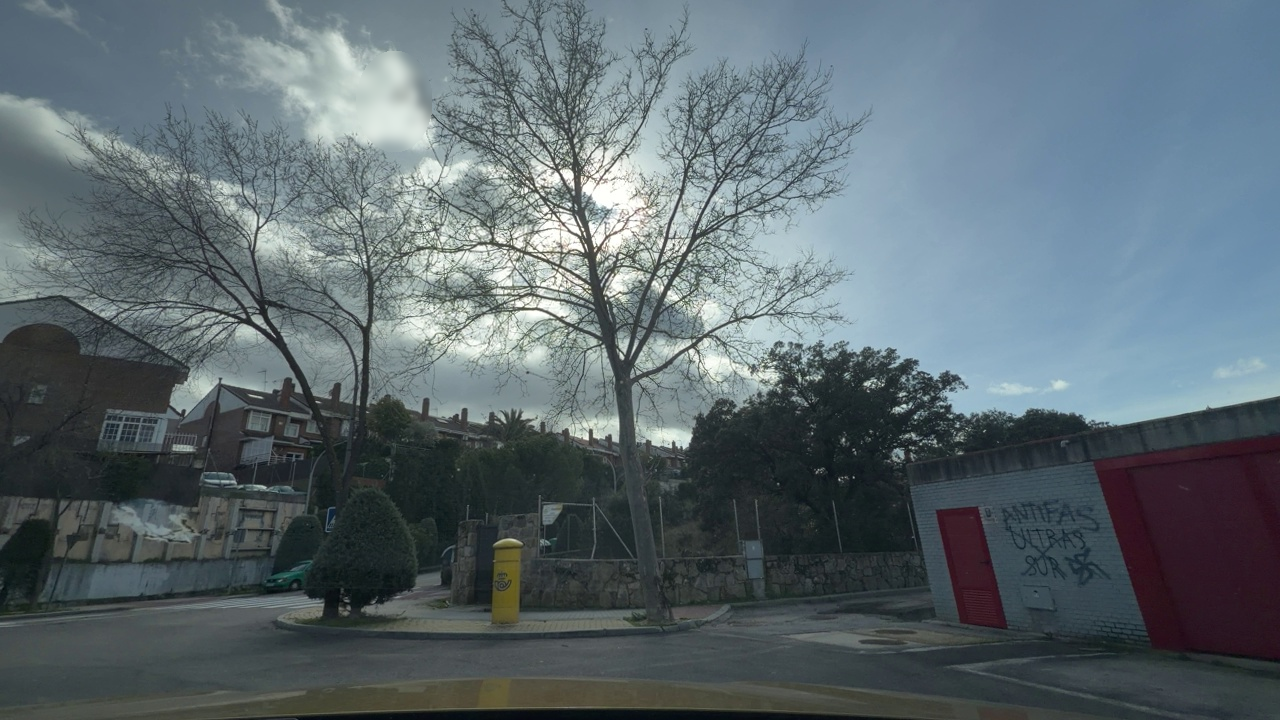
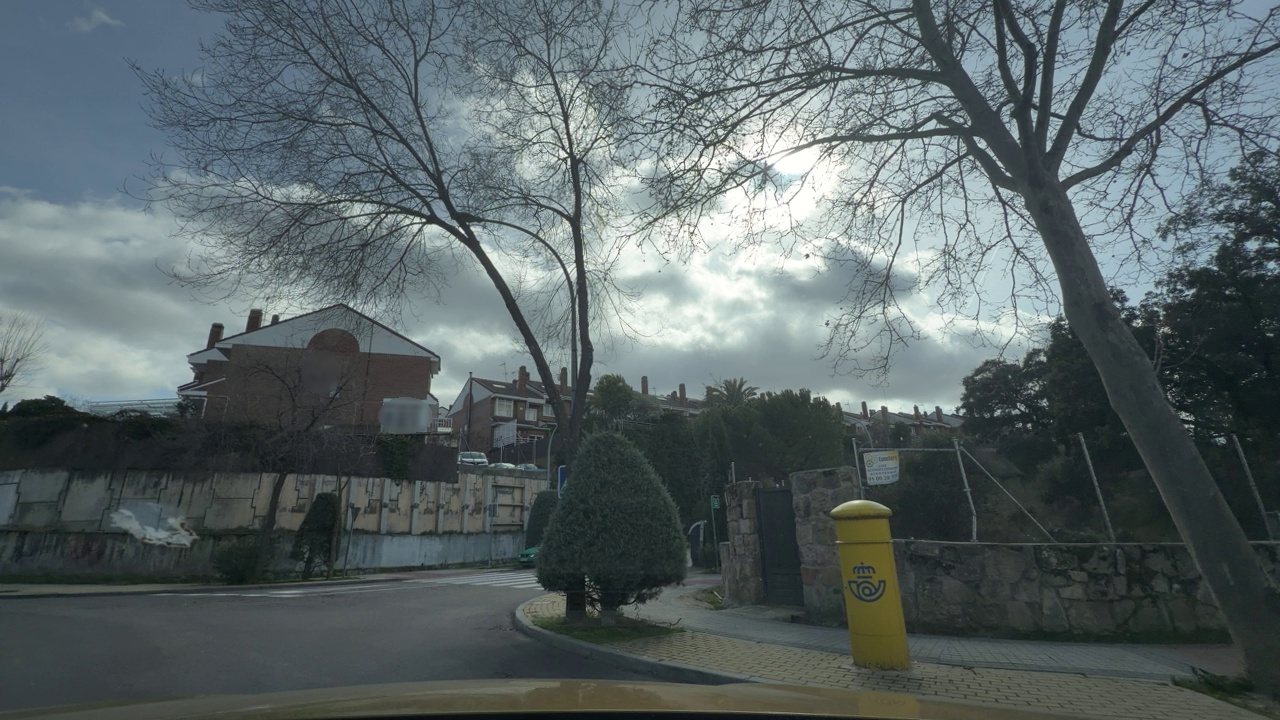
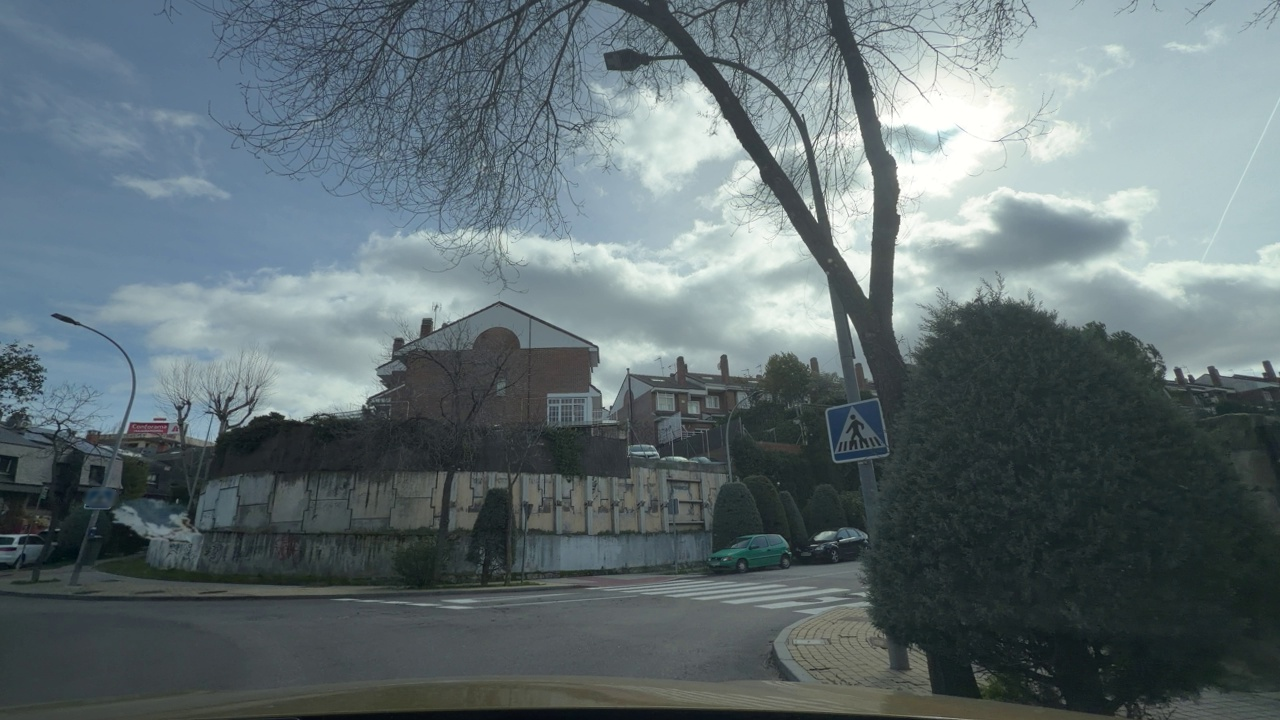
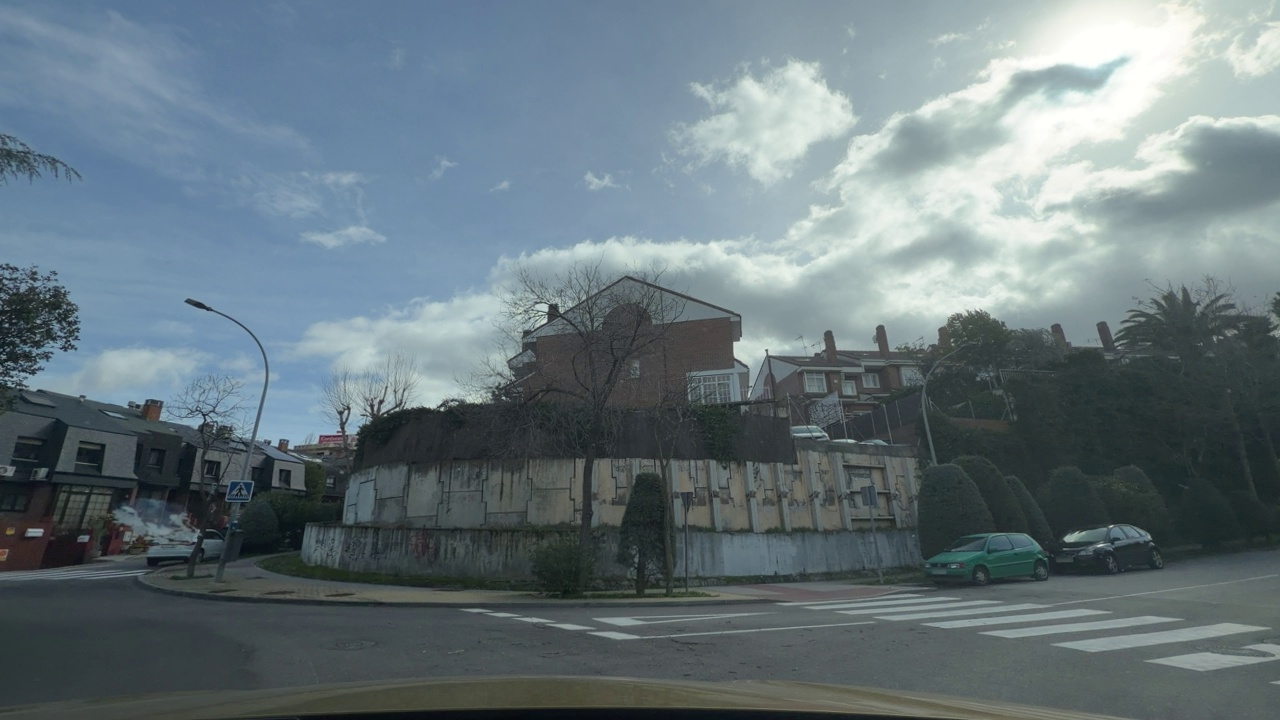
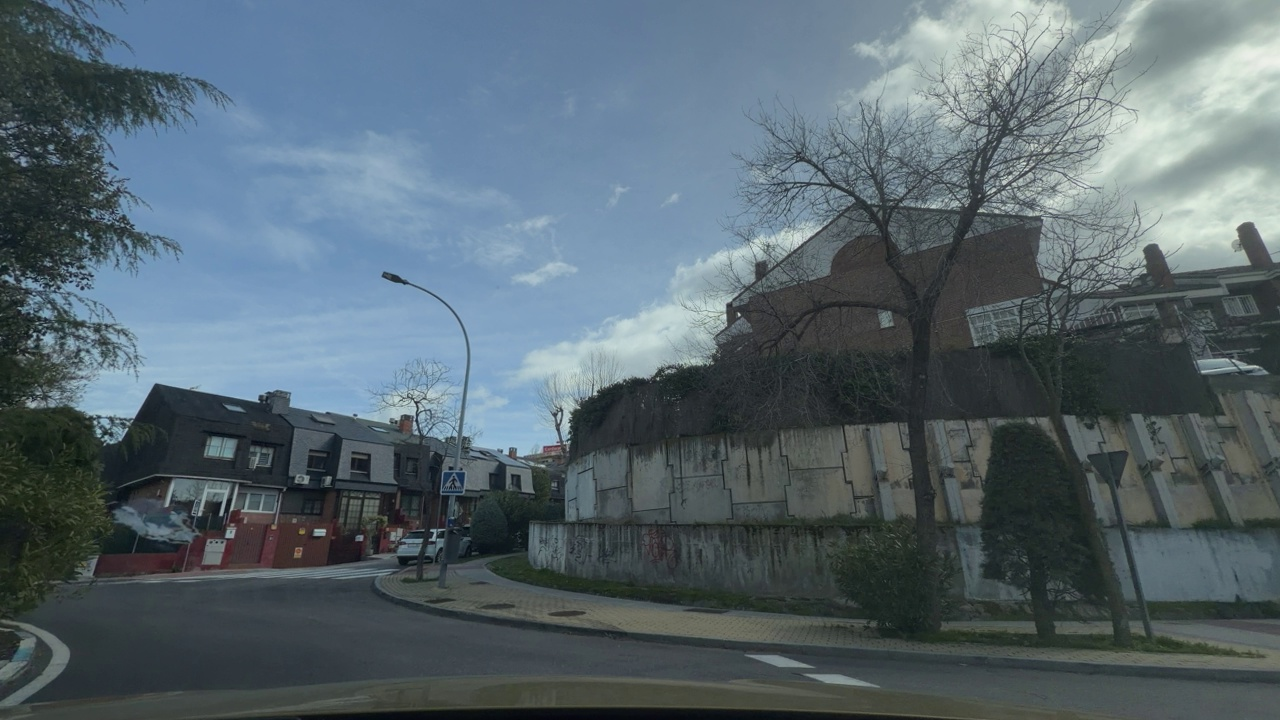
Situation: Roundabout
Question: Is the ego vehicle currently inside a roundabout?
Answer: Yes
Reasoning: The ego vehicle is already circulating within the roundabout.

Situation: Roundabout
Question: Is a roundabout visible ahead in the ego direction?
Answer: Yes
Reasoning: The ego vehicle is inside the roundabout, so the roundabout is present and visible ahead along its path.

Situation: Roundabout
Question: Is the ego vehicle stationary while another vehicle crosses its path within the roundabout?
Answer: No
Reasoning: The ego vehicle is moving and there are no other vehicles, so no vehicle is crossing its path.